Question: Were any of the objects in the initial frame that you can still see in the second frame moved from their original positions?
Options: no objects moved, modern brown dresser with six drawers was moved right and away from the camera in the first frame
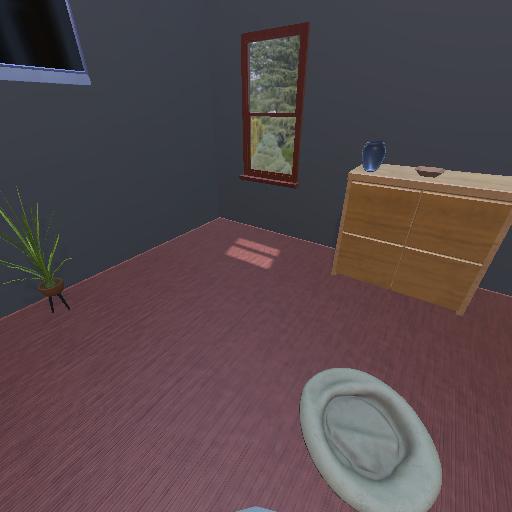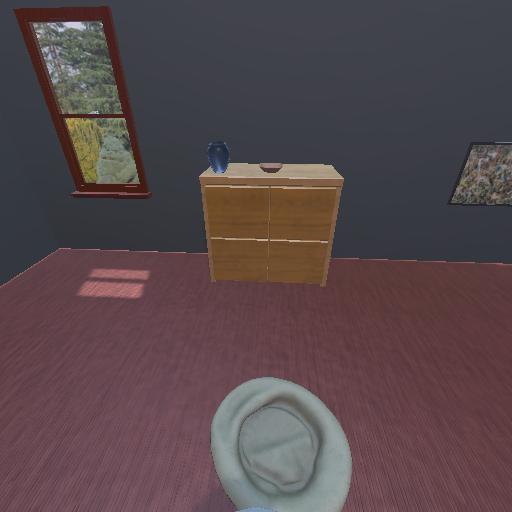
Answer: no objects moved